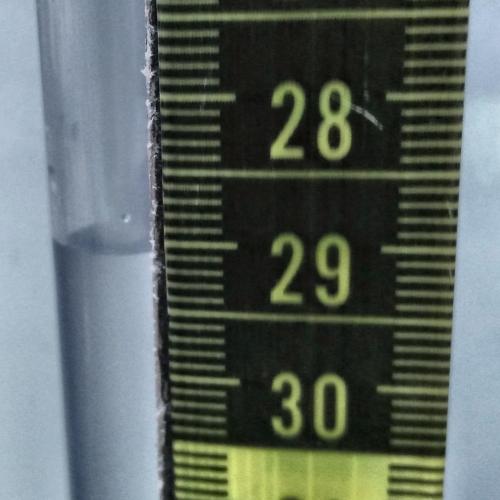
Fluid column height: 29.1 cm